Aerial crown-view tile of a tropical tree (Barro Colorado Island, Panama), acquired 20241112:
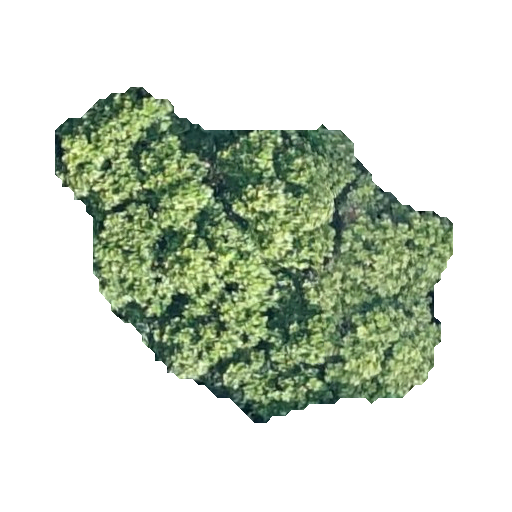
Species: Anacardium excelsum
GBIF accepted scientific name: Anacardium excelsum
Crown area: 135.048 m²